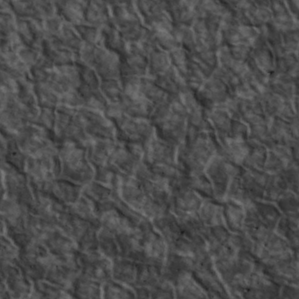
Label: non_frost